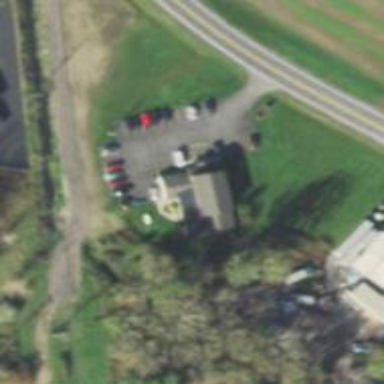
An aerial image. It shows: Veterinary facility.